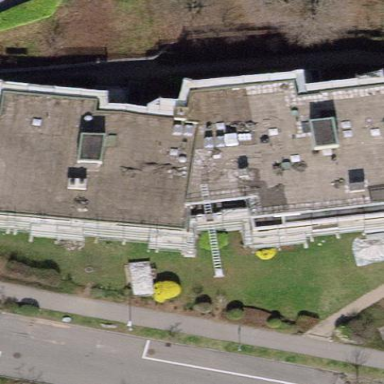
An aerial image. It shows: Apartment building with flat roof. The roof color is light grey.